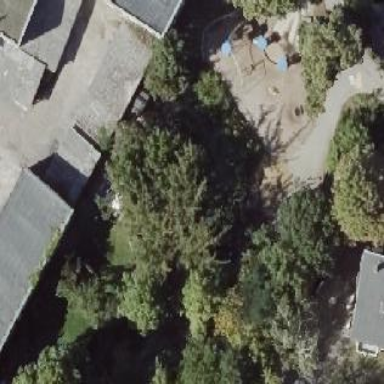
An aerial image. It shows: Playground area for leisure activities on the land.